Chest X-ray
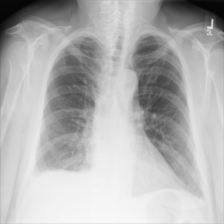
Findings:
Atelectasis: negative
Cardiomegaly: negative
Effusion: positive
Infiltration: negative
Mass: negative
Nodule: negative
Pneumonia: negative
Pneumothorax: negative
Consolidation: negative
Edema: negative
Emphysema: negative
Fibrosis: negative
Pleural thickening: negative
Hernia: negative